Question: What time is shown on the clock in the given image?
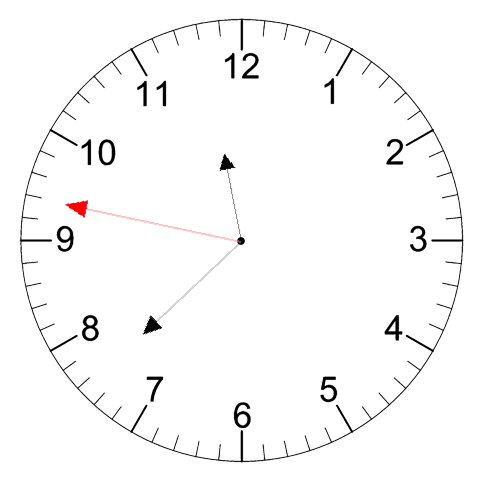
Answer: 11:37:47